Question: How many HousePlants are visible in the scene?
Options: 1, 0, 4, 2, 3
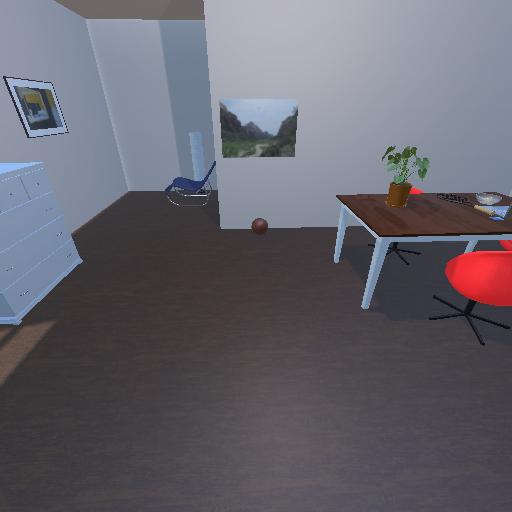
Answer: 1